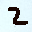
Label: 2